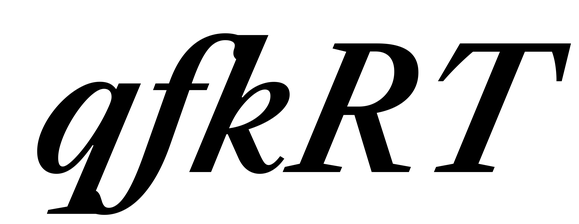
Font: LibreCaslonText-Italic_SemiBold_Italic